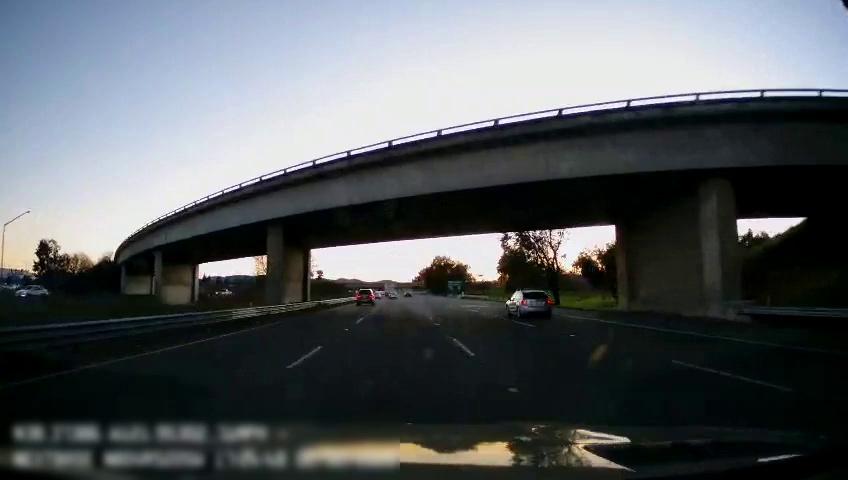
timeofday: Dusk/Dawn/Twilight
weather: Cloudy
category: Drivable Space
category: Vehicles | Car
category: Vehicles | Car
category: Vehicles | SUV
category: Vehicles | Truck
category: Vehicles | SUV
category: Lanes | Alternate Lane
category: Lanes | Current Lane
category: Lanes | Current Lane
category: Lanes | Alternate Lane
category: Lanes | Alternate Lane
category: Traffic | Signs